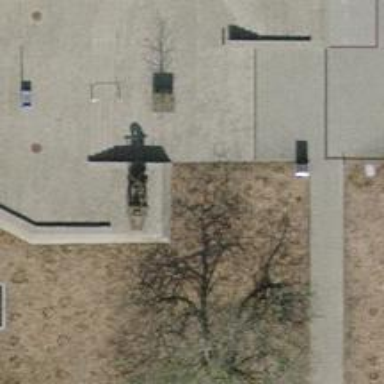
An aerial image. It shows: Statue is featured in the image.